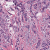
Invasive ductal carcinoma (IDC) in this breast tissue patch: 1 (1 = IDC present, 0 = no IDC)